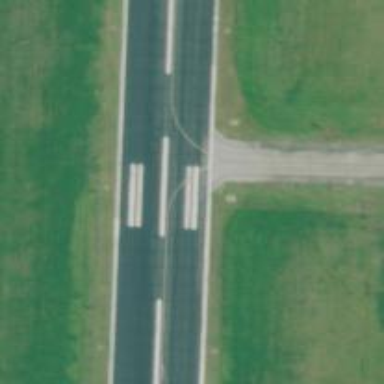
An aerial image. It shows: Runway surface made of asphalt at airport.